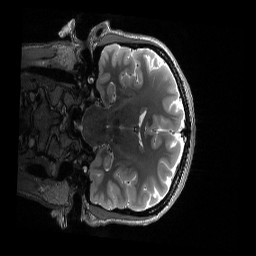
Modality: T2w
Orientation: coronal
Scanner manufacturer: siemens
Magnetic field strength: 3 T
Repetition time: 3.2 s
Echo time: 0.563 s